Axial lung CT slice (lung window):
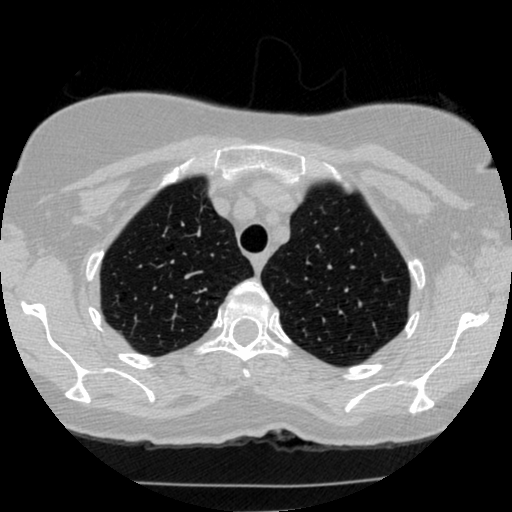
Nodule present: no